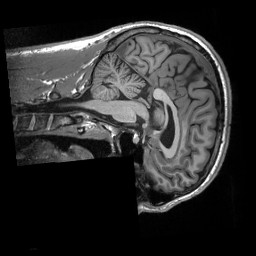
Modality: T1w
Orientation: sagittal
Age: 30
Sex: male
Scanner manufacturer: siemens
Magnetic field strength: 3 T
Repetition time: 2.3 s
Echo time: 0.00298 s